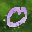
Label: 0